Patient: sex M, age 76
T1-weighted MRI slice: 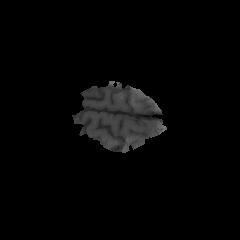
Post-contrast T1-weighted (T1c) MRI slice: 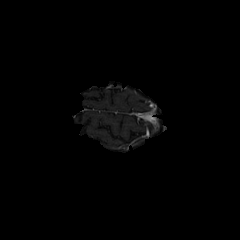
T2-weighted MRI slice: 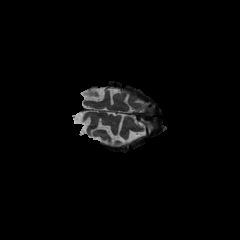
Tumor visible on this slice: no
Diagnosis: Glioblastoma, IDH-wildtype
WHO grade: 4